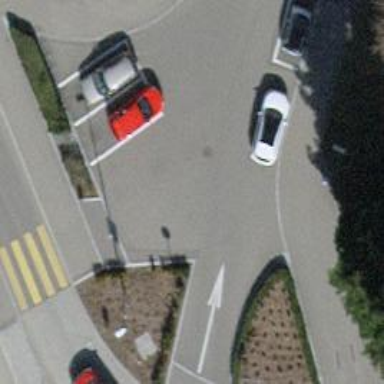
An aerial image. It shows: Unmarked road crossing.